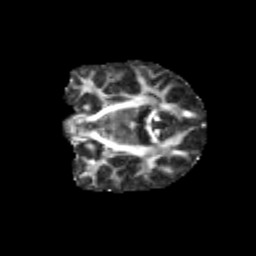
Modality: FA
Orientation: coronal
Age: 9
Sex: male
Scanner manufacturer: siemens
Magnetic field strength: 3 T
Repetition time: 3.8 s
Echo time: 0.07 s